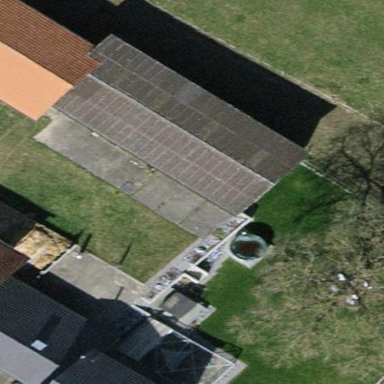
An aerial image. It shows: Gabled roof on farm auxiliary building.